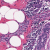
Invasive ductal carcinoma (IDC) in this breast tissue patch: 0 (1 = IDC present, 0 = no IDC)